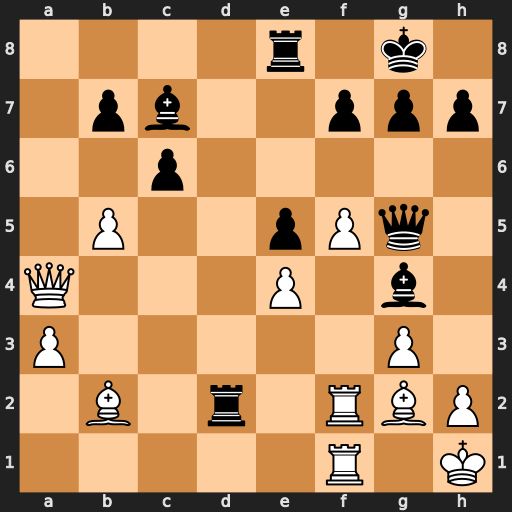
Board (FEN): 4r1k1/1pb2ppp/2p5/1P2pPq1/Q3P1b1/P5P1/1B1r1RBP/5R1K
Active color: w
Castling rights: -
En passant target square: -
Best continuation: Bc1 Rd4 Qxd4 exd4 Bxg5